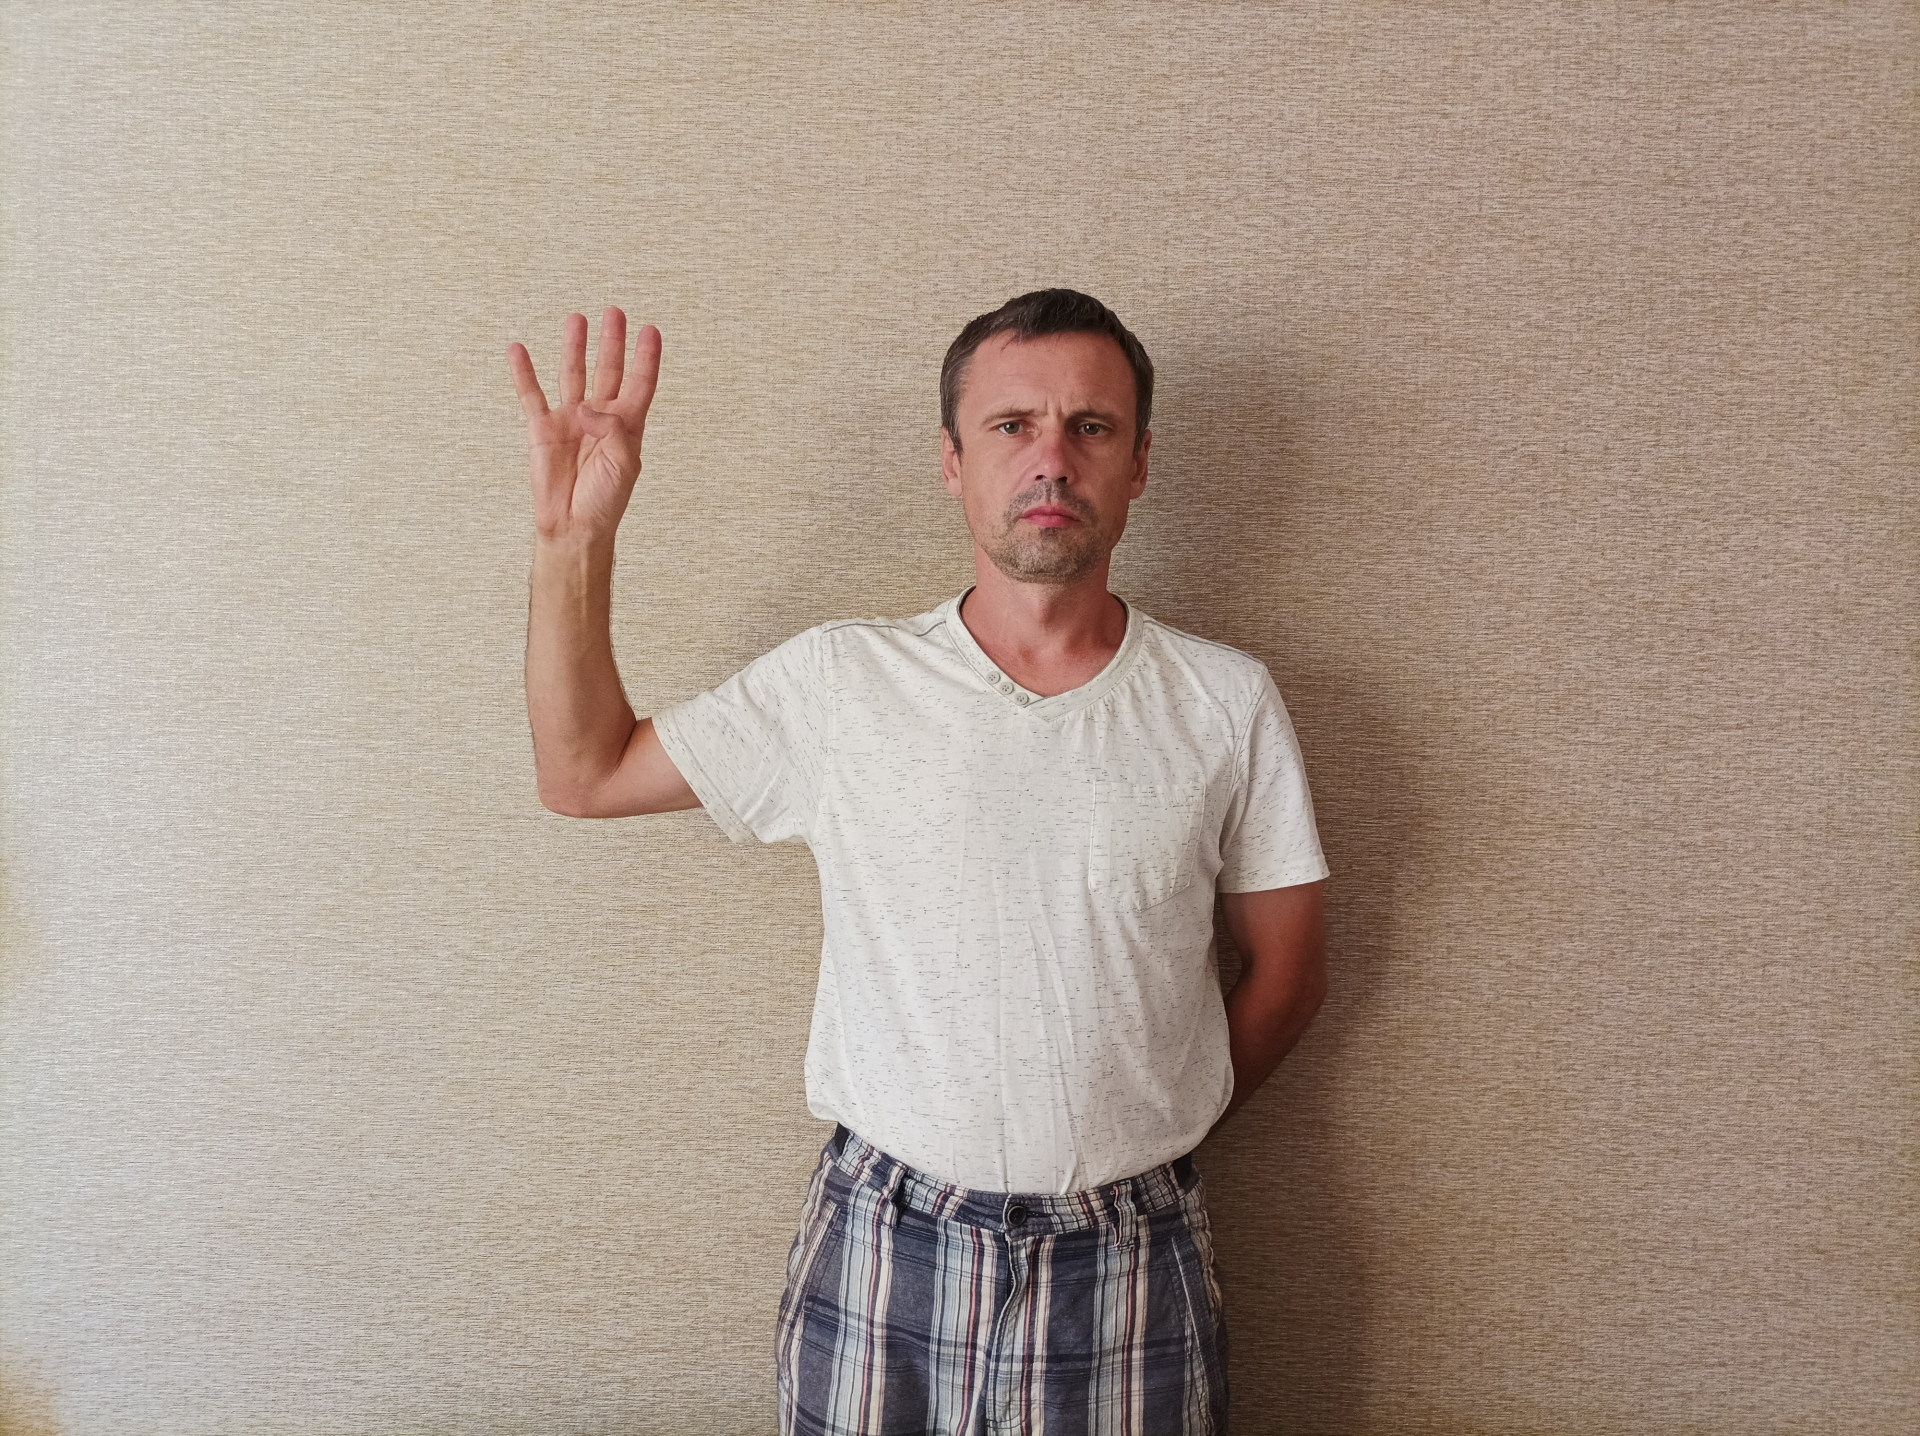
Label: clear